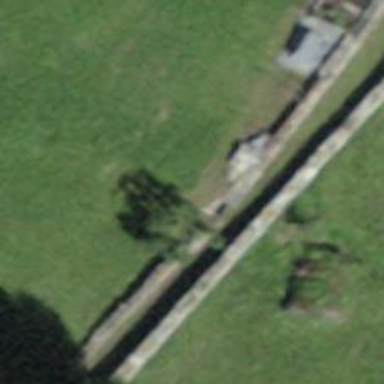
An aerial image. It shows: Wall barrier.